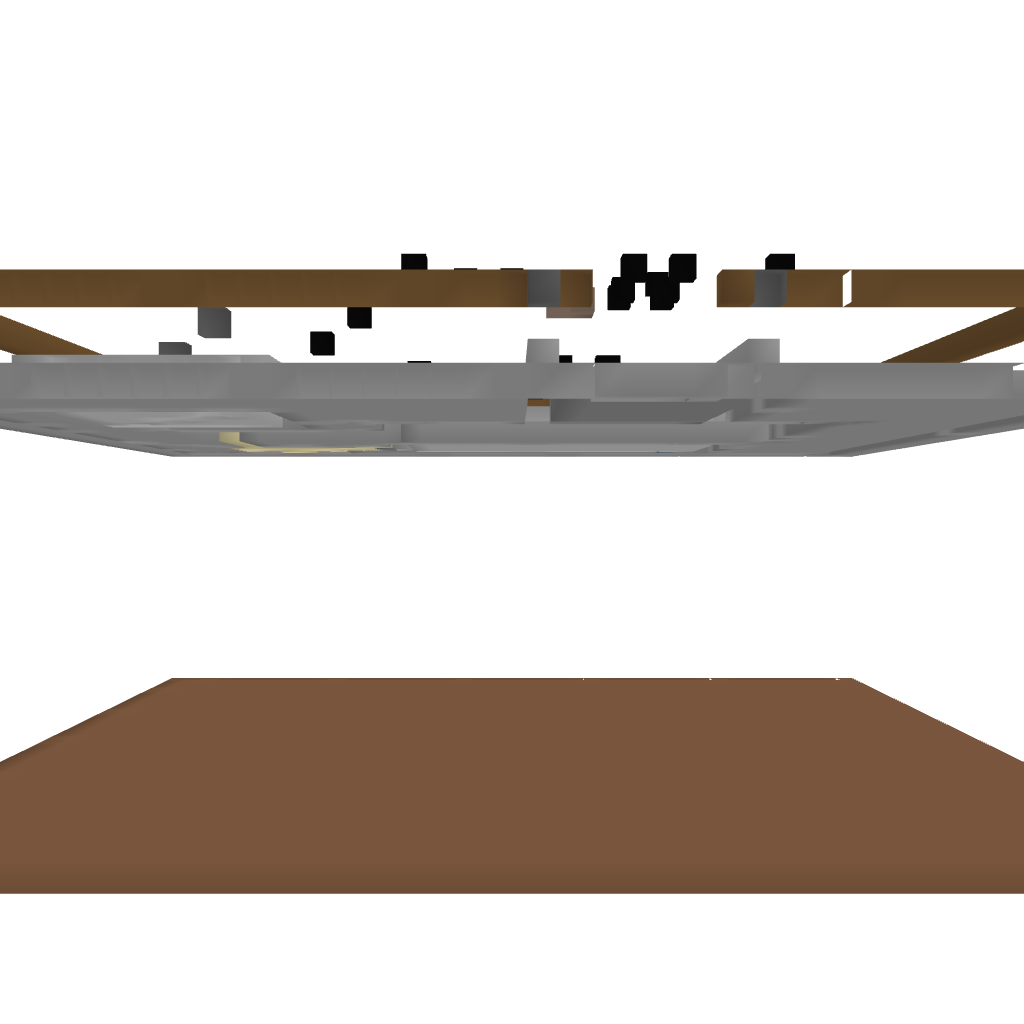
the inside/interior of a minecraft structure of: Modern House - cmacey